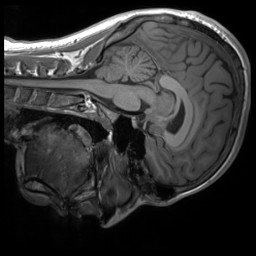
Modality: T1w
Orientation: sagittal
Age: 22
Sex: female
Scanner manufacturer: siemens
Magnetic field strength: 3 T
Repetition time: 1.8 s
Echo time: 0.00241 s